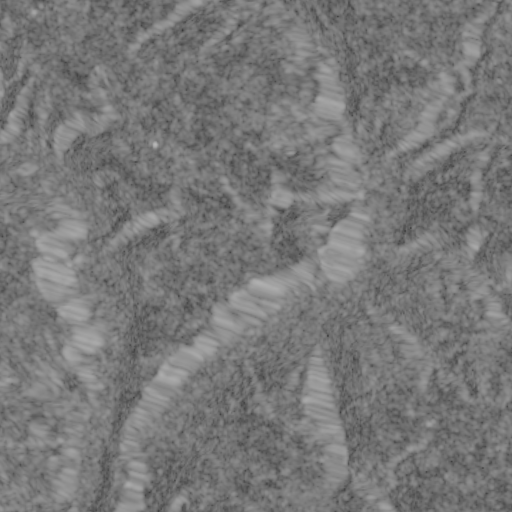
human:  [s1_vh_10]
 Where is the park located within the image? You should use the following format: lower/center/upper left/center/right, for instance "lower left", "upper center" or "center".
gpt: The park is located in the lower left of the image.
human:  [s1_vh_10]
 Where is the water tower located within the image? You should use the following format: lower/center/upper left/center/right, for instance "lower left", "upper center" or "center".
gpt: The water tower is located in the lower right of the image.
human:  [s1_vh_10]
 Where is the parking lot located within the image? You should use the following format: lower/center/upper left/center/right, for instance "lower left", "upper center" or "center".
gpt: There is no parking lot in the image.

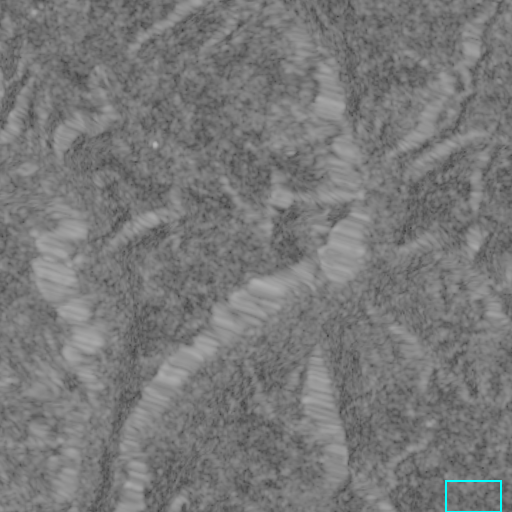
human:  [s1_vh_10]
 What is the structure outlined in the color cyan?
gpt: The structure outlined in cyan is a crop field.
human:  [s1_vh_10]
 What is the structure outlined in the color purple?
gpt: There is no purple outline.